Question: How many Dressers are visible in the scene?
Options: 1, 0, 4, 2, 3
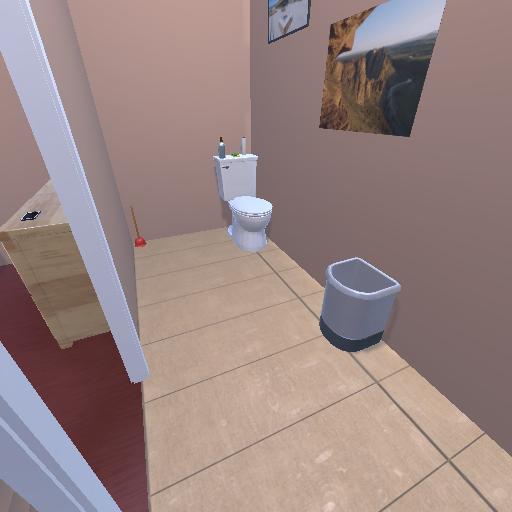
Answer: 1